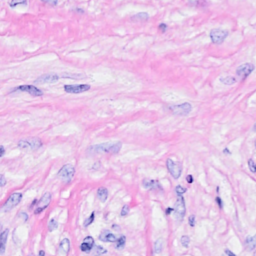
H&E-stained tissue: Breast